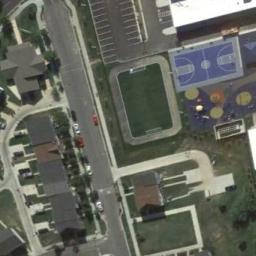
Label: basketball_court